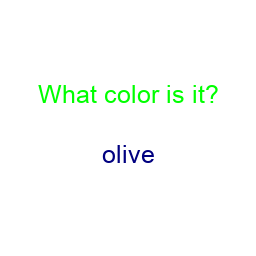
Color: navy
Color name shown: olive
Background color: white
Question text color: lime